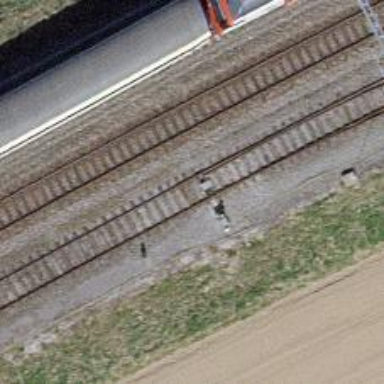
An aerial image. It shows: Railway switch.